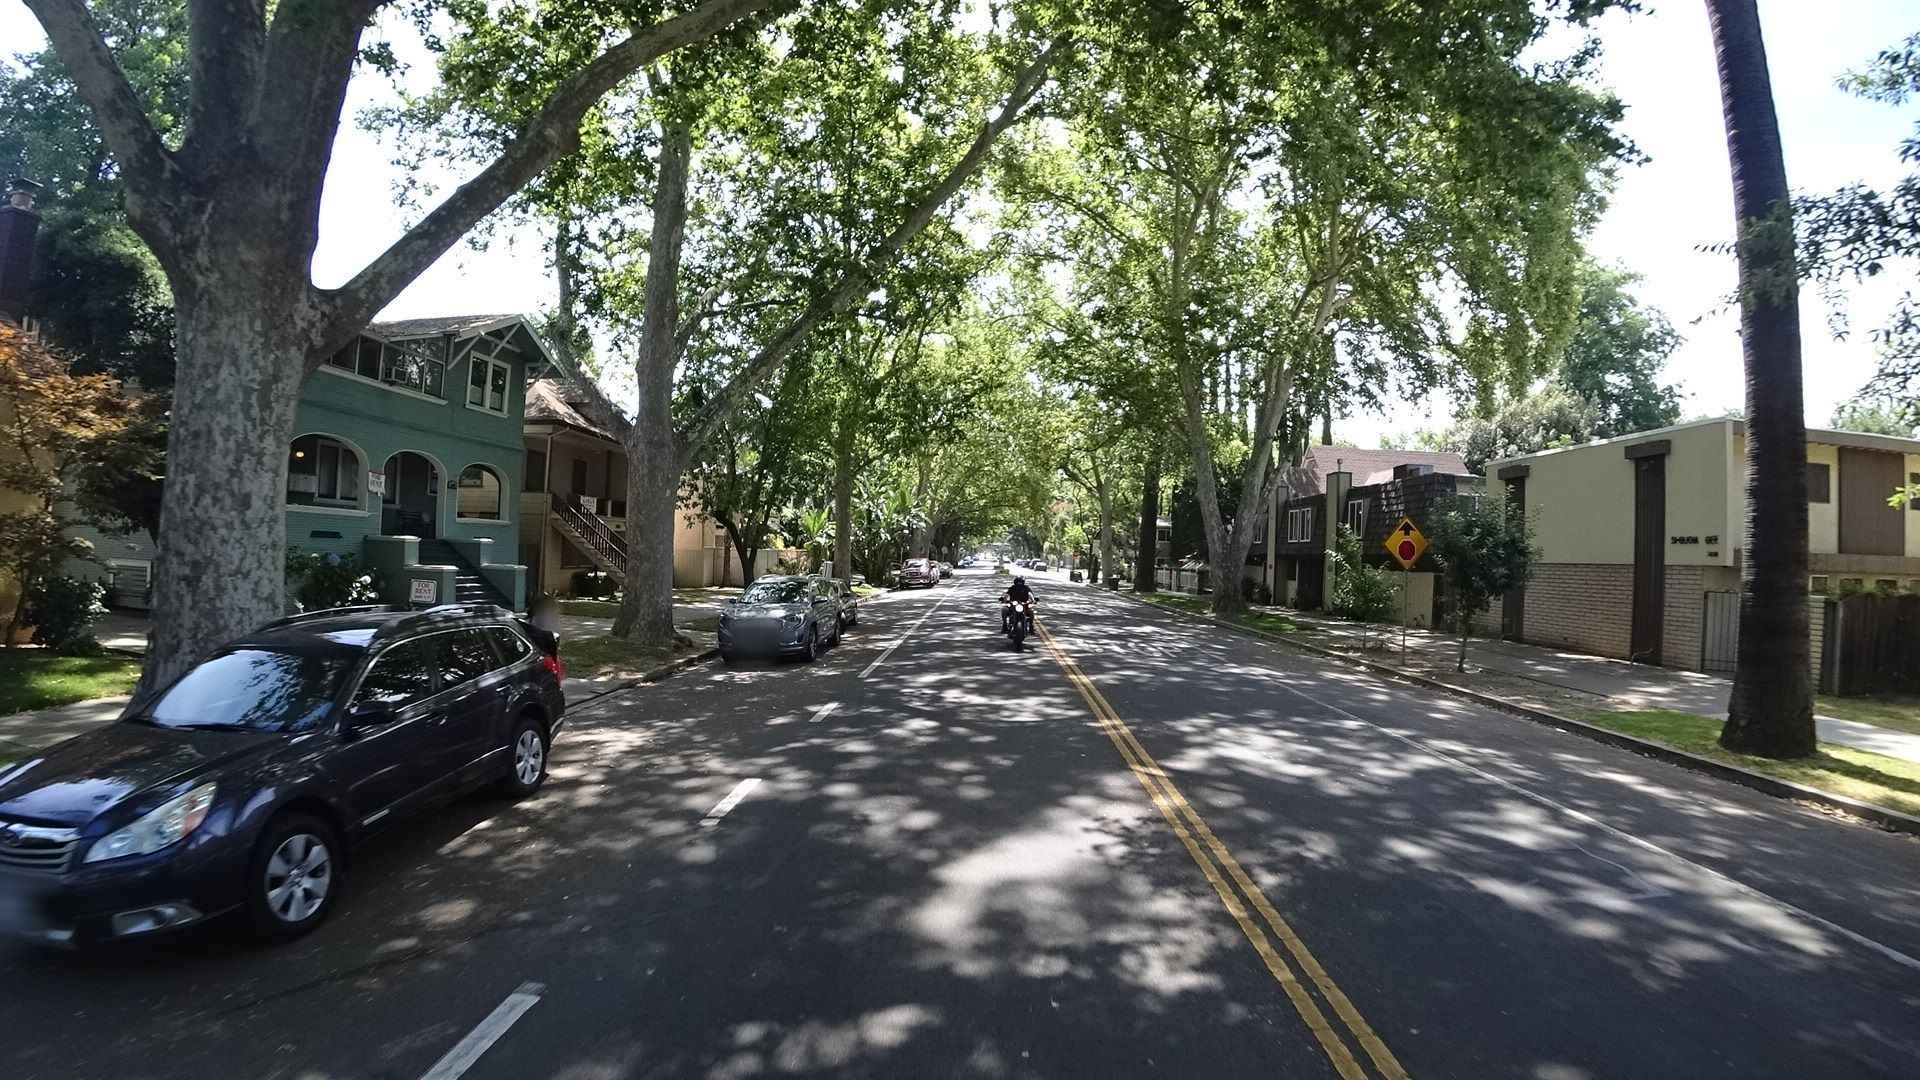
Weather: clear
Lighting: day
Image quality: good
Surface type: cycling surface
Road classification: residential
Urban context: urban centre
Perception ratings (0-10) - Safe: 9.27, Lively: 8.94, Beautiful: 9.51, Boring: 2.35, Depressing: 3.2, Wealthy: 8.09